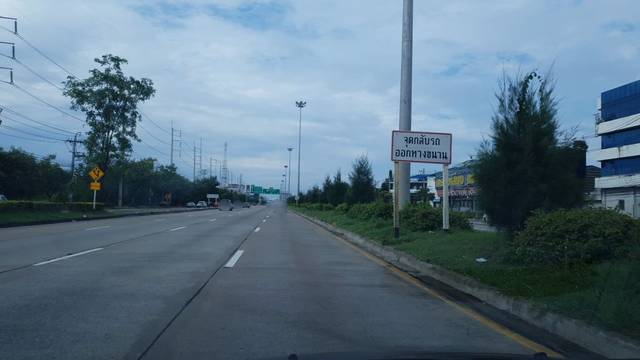
Region: Thailand
Coordinates: 18.77, 99.029